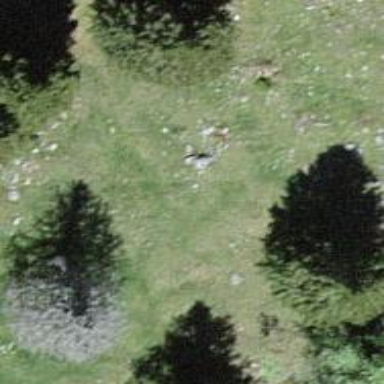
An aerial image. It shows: Needle-leaved tree in its natural environment.